Question: Hello I'm having trouble building this WiX installation package... I'm using the Wix utilExtensions and added it to the references of the installation project. Upon building the package i get the following error;

Provided XML code;
'''
<?xml version="1.0" encoding="UTF-8"?>
<Wix xmlns="http://schemas.microsoft.com/wix/2006/wi"
xmlns:util="http://schemas.microsoft.com/wix/UtilExtension">
<Fragment>
<Directory Id="TARGETDIR" Name="SourceDir">
<!--Creates the Roaming folder required for local document saving-->
<Directory Id="AppDataFolder">
<Directory Id="ROAMINGFOLDER" Name="App">
<Component Id="ROAMINGFOLDER" Guid="*">
<RemoveFolder Id="ROAMINGFOLDER" On="uninstall"/>
<RegistryValue Root="HKMU"
Key="Software\[Manufacturer]\[ProductName]\Roaming"
Type="string"
Value="App Roaming Folder" />
</Component>
</Directory>
</Directory>
<Directory Id="ProgramFilesFolder">
<Directory Id="APPLICATIONFOLDER" Name="My App">
<Component Id="APPLICATIONFOLDER" Guid="*">
<RemoveFolder Id="APPLICATIONFOLDER"
On="both" />
<util:RemoveFolderEx Id="APPLICATIONFOLDER" On="uninstall"/>
<RegistryValue Root="HKMU"
Key="Software\[Manufacturer]\[ProductName]"
Type="string"
Value="My App" />
</Component>
...
'''
Any idea's on solving this particular issue?
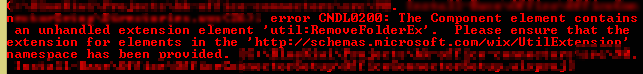
Answer: It looks as if you haven't actually provided WixUtilExtension dll to the build. It depends on how you're building, but in Visual Studio you'd add the Dll to the References node, otherwise on the command line you'd use -ext WixUtilExtension on the candle command line, and have the Dll available in the build location.